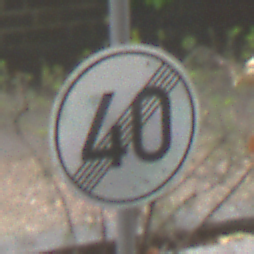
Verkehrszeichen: EndeGeschwindigkeit40
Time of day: MorningAfternoon
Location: Outdoor (Urban)
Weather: Overcast
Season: NotSpecified
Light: Natural